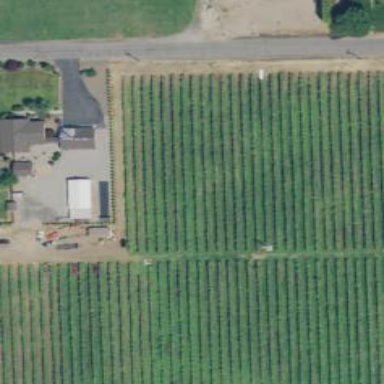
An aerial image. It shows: Orchard.